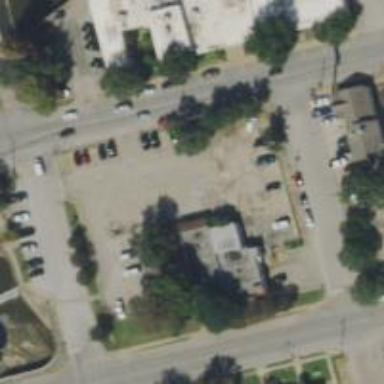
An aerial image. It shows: Parking space.